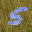
Label: 5